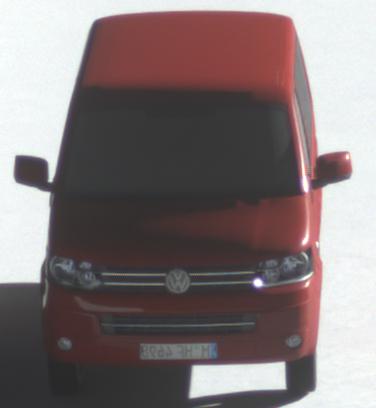
Make: VW Commercial Vehicles (Nutzfahrzeuge)
Model: T5 Multivan 2.0
Detailed model: T5 Multivan
Model produced from: 2009/09
Model produced until: 2013/06
Doors: 4
Color: red
Road condition: dry road
Daytime: sunrise or sunset
Contrast: high contrast